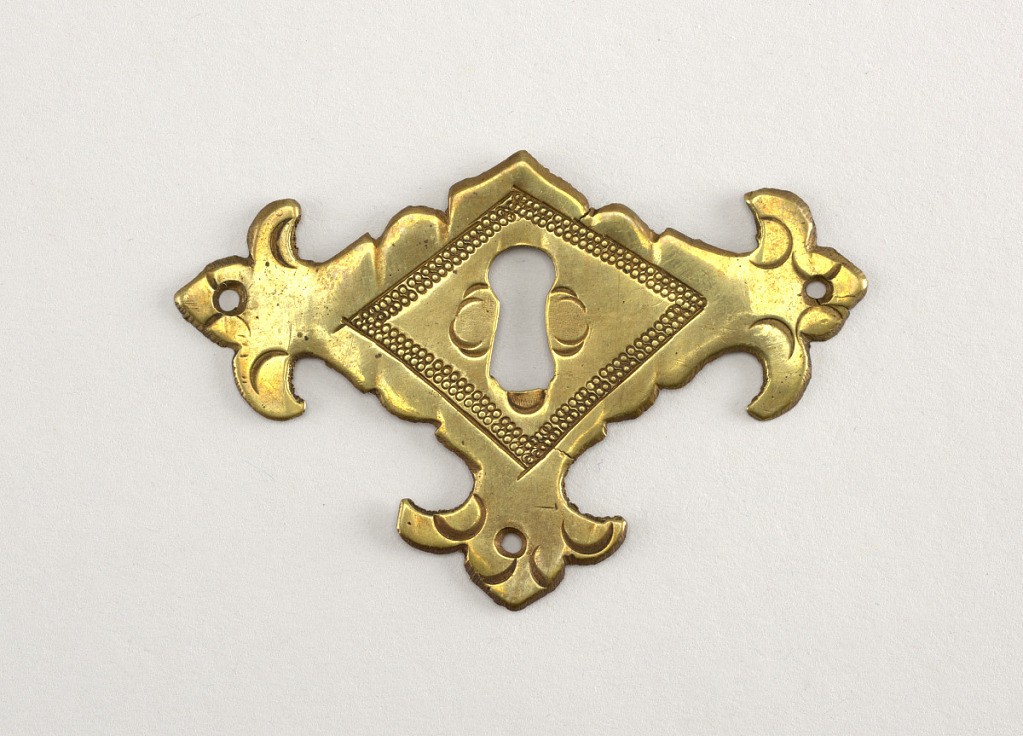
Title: Escutcheon
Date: ca. 1700
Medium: Brass
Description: Lozenge-shaped plate with trefoils at bottom and two side points. Decorated with simple circular stamp in lozenge-shaped band surrounding keyhole.